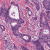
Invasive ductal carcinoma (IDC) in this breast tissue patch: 1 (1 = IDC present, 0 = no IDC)